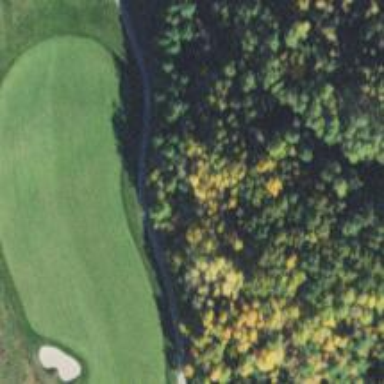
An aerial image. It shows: Path for both road and golf.